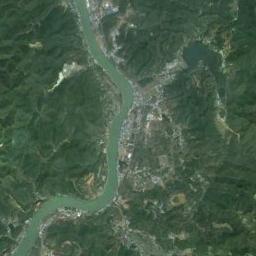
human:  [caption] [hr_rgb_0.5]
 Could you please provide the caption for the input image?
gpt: The green river goes through the mountainous area covered with vegetation and some residential areas are next to the river .

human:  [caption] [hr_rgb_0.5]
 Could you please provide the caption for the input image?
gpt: There are many trees on either side of the river .

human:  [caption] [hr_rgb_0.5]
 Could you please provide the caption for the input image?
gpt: A winding light green river with bustling cities and green mountains on both sides .

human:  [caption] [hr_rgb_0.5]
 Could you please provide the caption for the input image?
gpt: The river goes through houses and trees .

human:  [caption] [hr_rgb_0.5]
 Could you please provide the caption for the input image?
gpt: There are green forests and many buildings near the river .